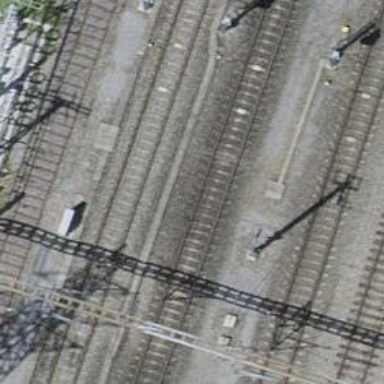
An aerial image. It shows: Single railway track with electrified contact line.